Question: Consider the following model:

I do want to map this with JPA and Hibernate properly. At the moment the way I am doing this is by adding to lists to the User entitiy - CustomerContracts and ConsulterContracts.
'''
@OneToMany(mappedBy = Contract.CUSTOMER_COLUMN, fetch=FetchType.EAGER,targetEntity=Contract.class)
private Set<Contract> customerContracts = new HashSet<Contract>();
@OneToMany(mappedBy = Contract.CUSTOMER_COLUMN, fetch=FetchType.EAGER,targetEntity=Contract.class)
private Set<Contract> consulterContracts = new HashSet<Contract>();
'''
It's not very "handy" if you need to navigate through this model!
The problem is that I would prefer to have just one List at the user side - Contracts - but still have to user properties on the contract side (consulter and customer).
Is there a way do do this with hibernate and JPA
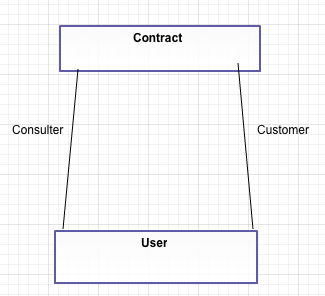
Answer: There is no way to do it with ERD/SQL and, as JPA is just a mapping from object oriented programming to ERD, then no, there is no way.
You would need to change the ERD so there is a middle entity whose keys are UserId, ContractId and Role.